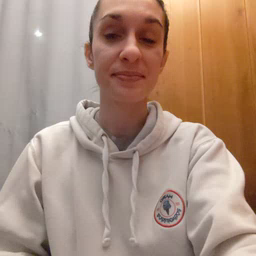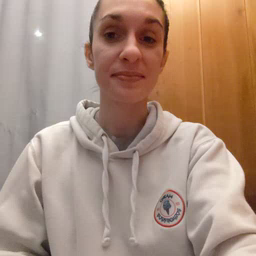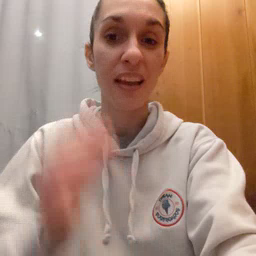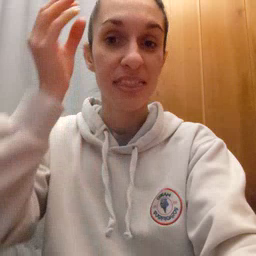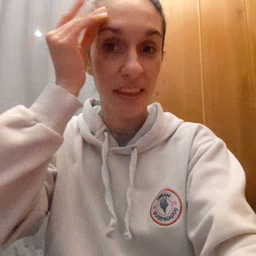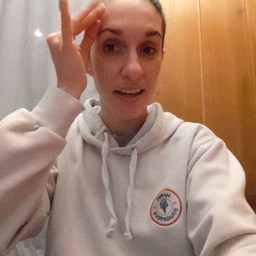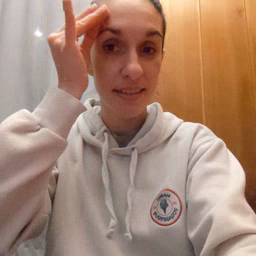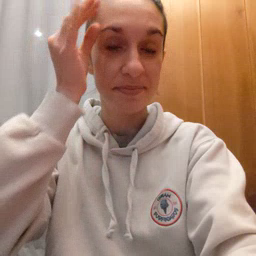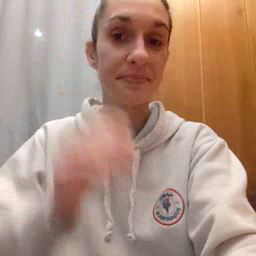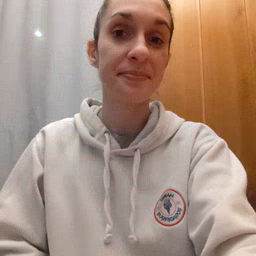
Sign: think